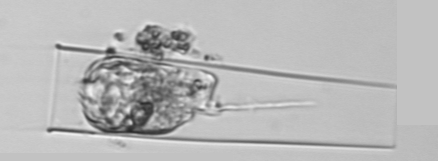
Label: Eutintinnus